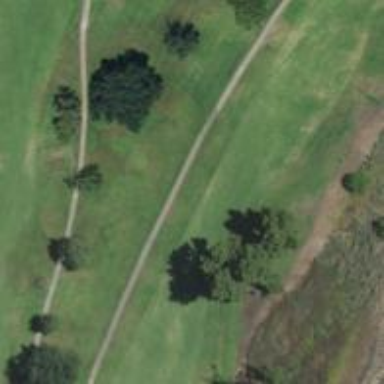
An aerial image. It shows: Golf hole.